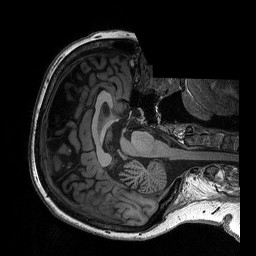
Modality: T1w
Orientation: axial
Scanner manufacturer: siemens
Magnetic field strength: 3 T